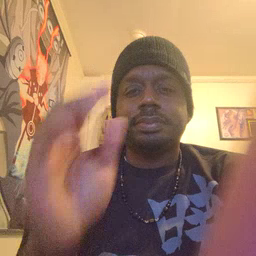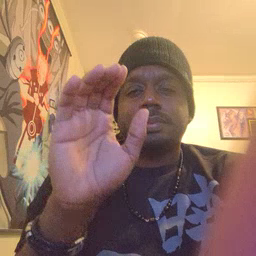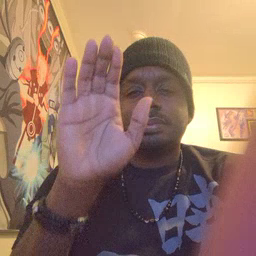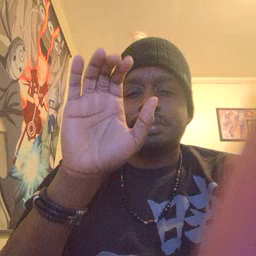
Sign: mitten